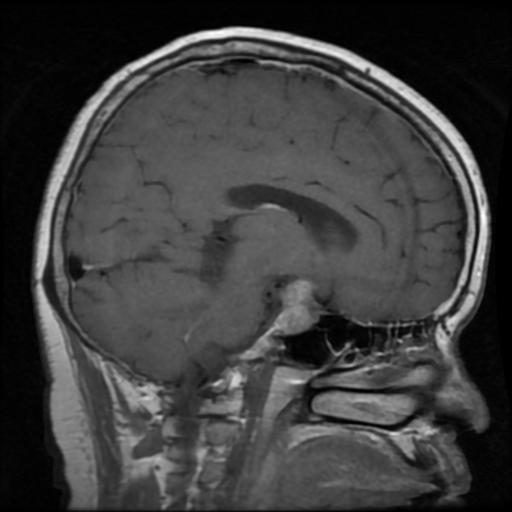
Label: pituitary